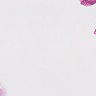
Metastatic tissue present: no